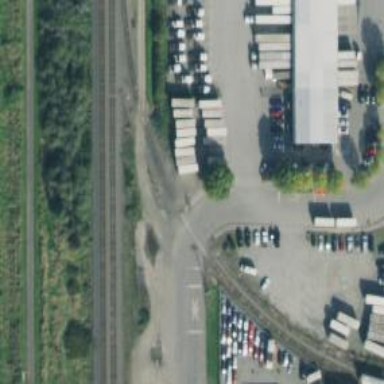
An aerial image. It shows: Railway level crossing.